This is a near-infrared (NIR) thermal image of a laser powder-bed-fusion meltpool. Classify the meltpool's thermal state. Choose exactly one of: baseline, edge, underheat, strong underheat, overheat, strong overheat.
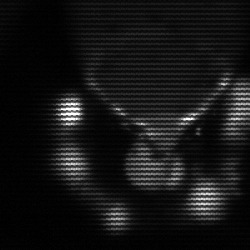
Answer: edge